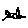
Label: cat